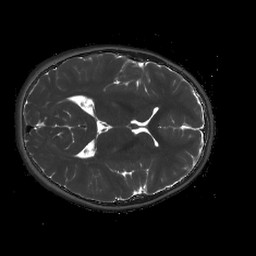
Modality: T2map
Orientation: axial
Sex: female
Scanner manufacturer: siemens
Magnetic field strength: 3 T
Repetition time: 4 s